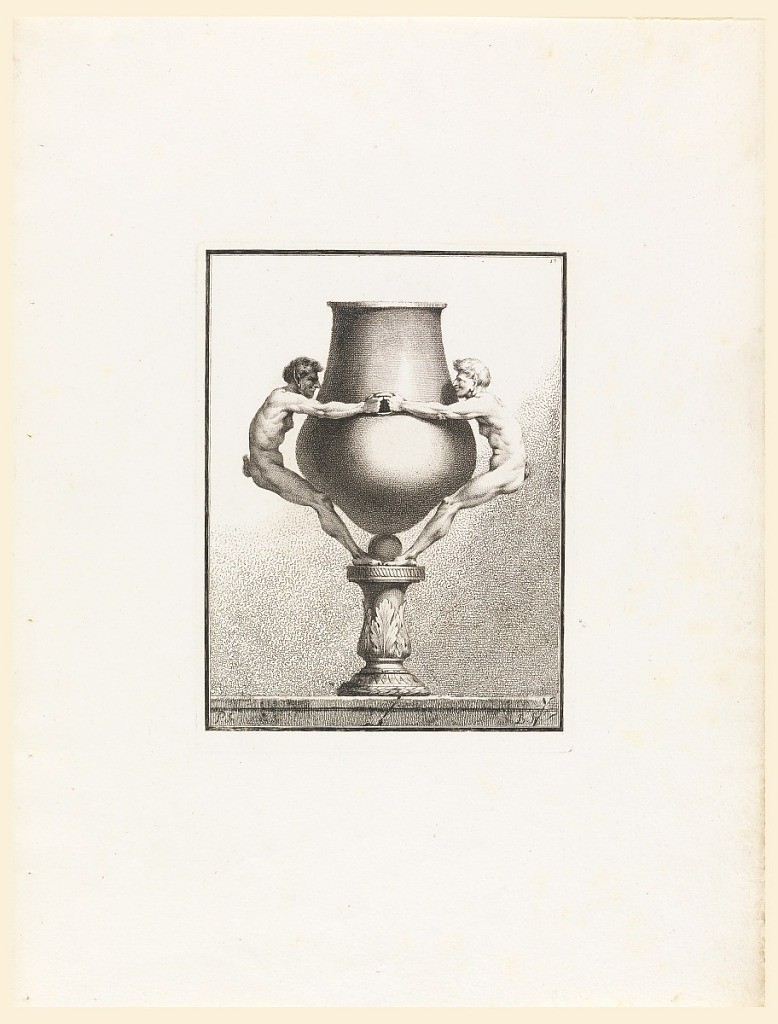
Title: Plate 17, "Suite of Vases"
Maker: Benigno Bossi, Italian, 1727 – 1792
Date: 1764
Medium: Etching on white paper
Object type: Print
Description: Fawns grip rings at each side of a plain vase and pull back from it. they stand on a pedestal base decorated with leaves and a laurel wreath encircling the bottom.